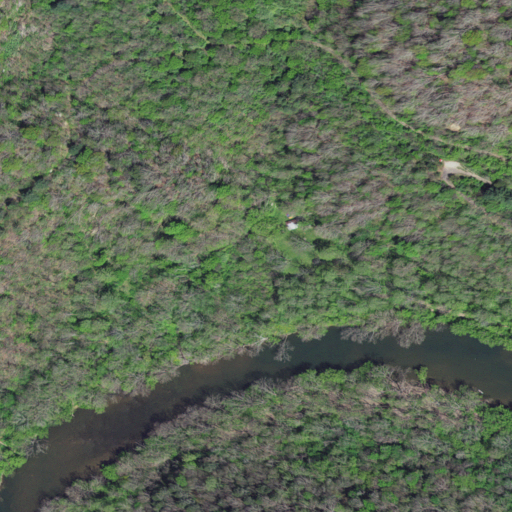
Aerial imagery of valley in Virginia named Hasn Hollow containing deciduous forest, open water, open development, mixed forest, herbaceous wetlands, and grassland